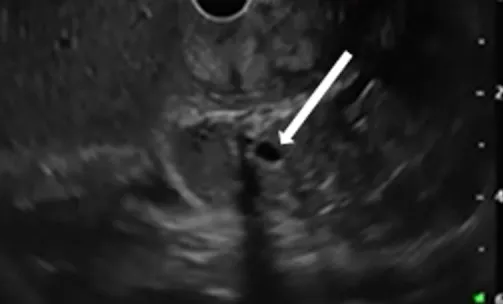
swelling of the head of the pancreas (red arrow)/ hypoechoic groove (white arrow).
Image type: radiology (ultrasound)